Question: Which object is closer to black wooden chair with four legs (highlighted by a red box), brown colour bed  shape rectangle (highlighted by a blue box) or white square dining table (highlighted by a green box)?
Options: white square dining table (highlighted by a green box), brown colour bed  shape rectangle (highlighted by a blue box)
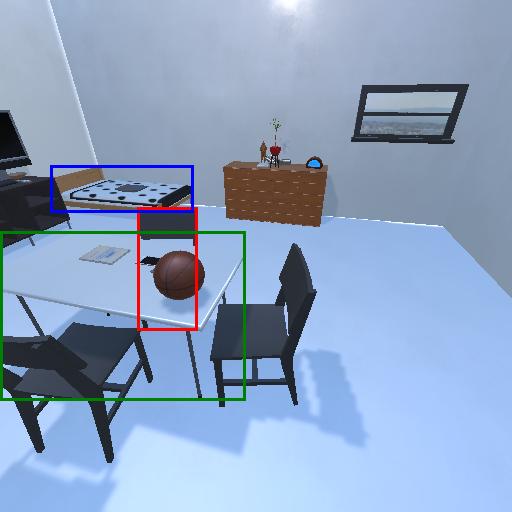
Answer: white square dining table (highlighted by a green box)